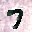
Label: 7